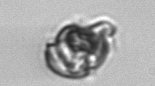
Label: Proterythropsis